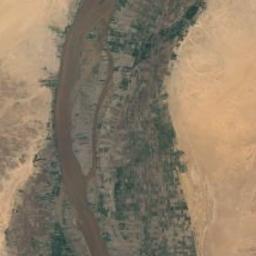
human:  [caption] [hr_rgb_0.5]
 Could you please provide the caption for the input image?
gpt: The bronzing river with a wide floodplain goes through the wasteland .

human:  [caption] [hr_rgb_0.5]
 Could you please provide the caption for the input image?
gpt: The river goes through bare land and green farmland .

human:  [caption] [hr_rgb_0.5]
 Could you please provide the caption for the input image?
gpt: A curvy bronzing river with green and tan mixed ground on both sides of the bank and a yellow desert on the far side .

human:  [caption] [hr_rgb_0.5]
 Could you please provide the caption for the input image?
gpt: The river is surrounded by trees .

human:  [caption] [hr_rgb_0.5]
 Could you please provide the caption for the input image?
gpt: There are some green bushes and a yellow desert near the river .